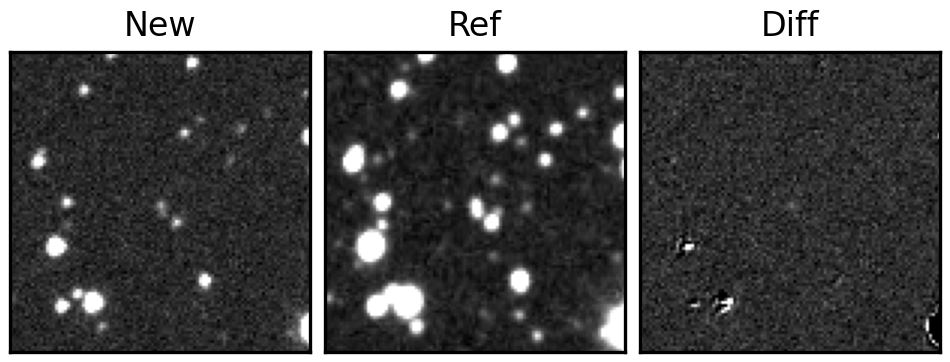
Label: real